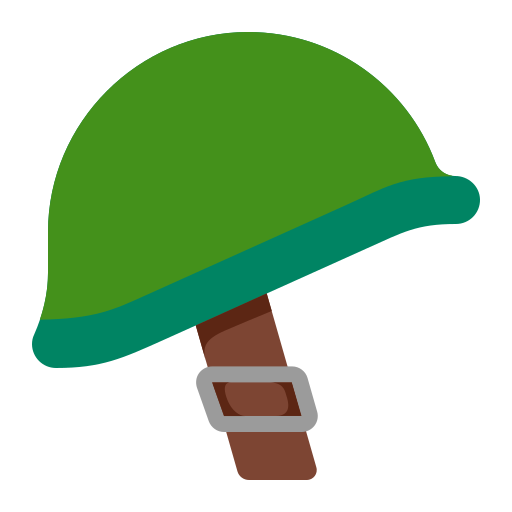
military helmet flat